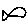
Label: fish